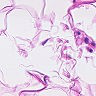
Metastatic tissue present: no